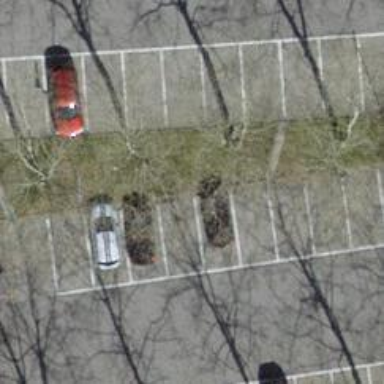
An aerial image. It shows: Parking area with surface.